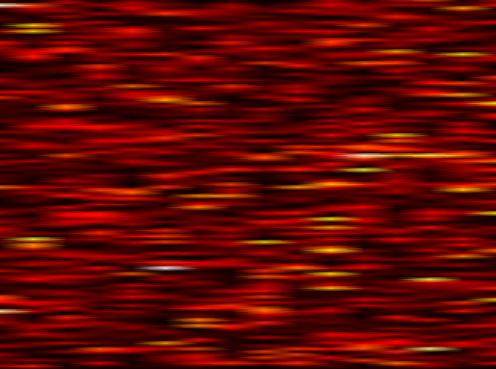
Label: WOLA